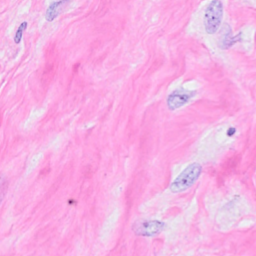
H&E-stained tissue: Breast